Question: The code below is used to view a thumbnail image of pages in a document.
'''
<ListView x:Name="ThumbPanel" ItemsSource="{Binding OpenDocument.PageCollection}" SelectedIndex="{Binding PageIndexVM, Mode=TwoWay}">
<ListView.ItemTemplate>
<DataTemplate>
<Border MinHeight="50" MinWidth="50" BorderBrush="Black" BorderThickness="1" SnapsToDevicePixels="True" Margin="5">
<Grid HorizontalAlignment="Left">
<Image x:Name="ThumbImage" Width="{Binding ThumbWidth, Mode=OneWay, Source={StaticResource viewModel}}">
<Image.Style>
<Style TargetType="{x:Type Image}">
<Style.Triggers>
<DataTrigger Binding="{Binding PageCached, Mode=OneWay}" Value="true">
<Setter Property="Source">
<Setter.Value>
<MultiBinding Converter="{StaticResource UriToImageWithRotation}" Mode="OneWay">
<Binding Path="CacheImagePath" />
<Binding Path="OriginalRotation" />
<Binding Source="{StaticResource viewModel}" Path="ThumbWidth" />
</MultiBinding>
</Setter.Value>
</Setter>
</DataTrigger>
<DataTrigger Binding="{Binding PageCached, Mode=OneWay}" Value="false">
<Setter Property="Source" Value="{StaticResource CheckGreen}"/>
</DataTrigger>
</Style.Triggers>
</Style>
</Image.Style>

<Canvas HorizontalAlignment="Right" Margin="0, 2, 18, 0">
<Image Width="16">
<Image.Style>
<Style>
<Setter Property="Image.Source" Value="{StaticResource CheckGreen}" />
<Style.Triggers>
<DataTrigger Value="False" Binding="{Binding IsSelected}">
<Setter Property="Image.Source" Value="{StaticResource CancelX}"/>
</DataTrigger>
</Style.Triggers>
</Style>
</Image.Style>

</Canvas>
<Canvas VerticalAlignment="Bottom" HorizontalAlignment="Right">
<Canvas.Margin>
<MultiBinding Converter="{StaticResource TextMarginConverter}" Mode="OneWay">
<Binding ElementName="ThumbPageNum" Path="ActualWidth" />
<Binding ElementName="ThumbPageNum" Path="ActualHeight" />
</MultiBinding>
</Canvas.Margin>
<Border x:Name="ThumbPageNum" BorderBrush="Black" BorderThickness="1" SnapsToDevicePixels="True">
<TextBlock Text="{Binding Path=PageNumber, Mode=OneTime}" MinWidth="16" TextAlignment="Center" Padding="2" Background="White"/>
</Border>
</Canvas>
</Grid>
</Border>
</DataTemplate>
</ListView.ItemTemplate>
</ListView>
'''
In that code the last canvas is to display a page number notation in the bottom right corner of the thumbnail image.
The notation shows up and works fine, but I'm having a problem that occurs in Windows 7 when the thumbnail image is clicked and brought into focus; the TextBlock will disappear and a blank white canvas is shown. In Windows 10 there is no change to page number notation and it shows properly regardless of if the thumbnail image is clicked and in focus. I do not have a Windows 8 machine to test this issue.
I have been unable to figure out what is causing this issue or a workaround. If anyone has any insight in regards to what is causing this problem and/or a possible fix I would appreciate some help.
Below is an image of this behavior:

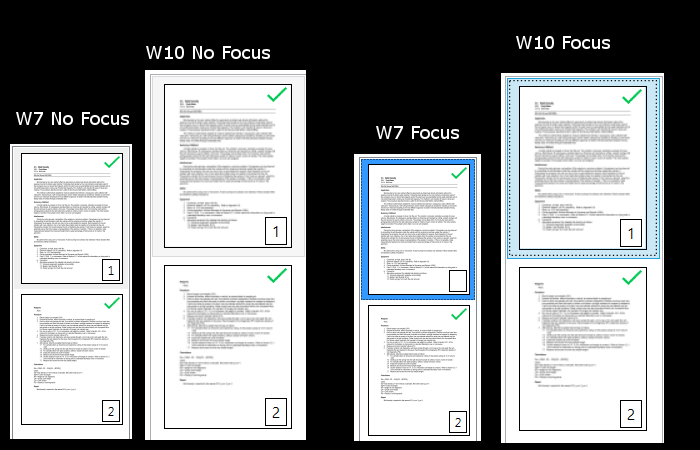
Answer: The issue was caused by not explicitly setting the TextBlock Foreground property. When the ListView item was clicked it changed to a Selected Item and it's children adapted the Window Color and Appearance properties referenced at: "Control Panel\All Control Panel Items\Personalization\Window Color and Appearance\Advanced appearance settings...".
The font in my TextBlock turned white because that is my font color for a selected item in the Window Color and Appearance settings and it was not visible due to the white TextBlock background.
<URL>